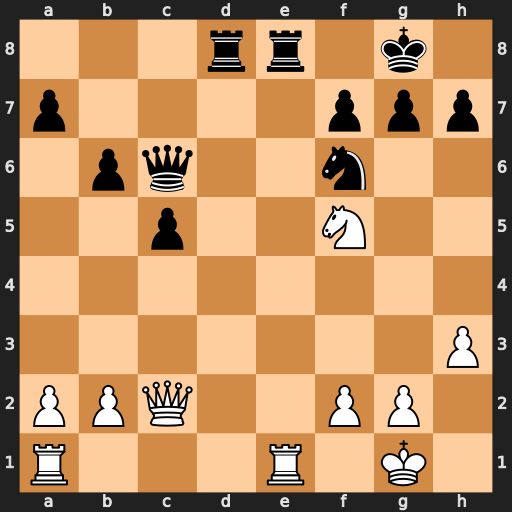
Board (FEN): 3rr1k1/p4ppp/1pq2n2/2p2N2/8/7P/PPQ2PP1/R3R1K1
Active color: w
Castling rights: -
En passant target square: -
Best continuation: Ne7+ Rxe7 Rxe7